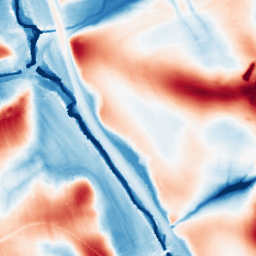
Category: edge_preserving
Decomposition family: guided
Decomposition parameters: radius: 32
eps: 0.001
Upsampling method: quintic
Upsampling parameters: scale: 8
Upsampling scale: 8